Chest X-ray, PA view. Patient: 62 years old, sex M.
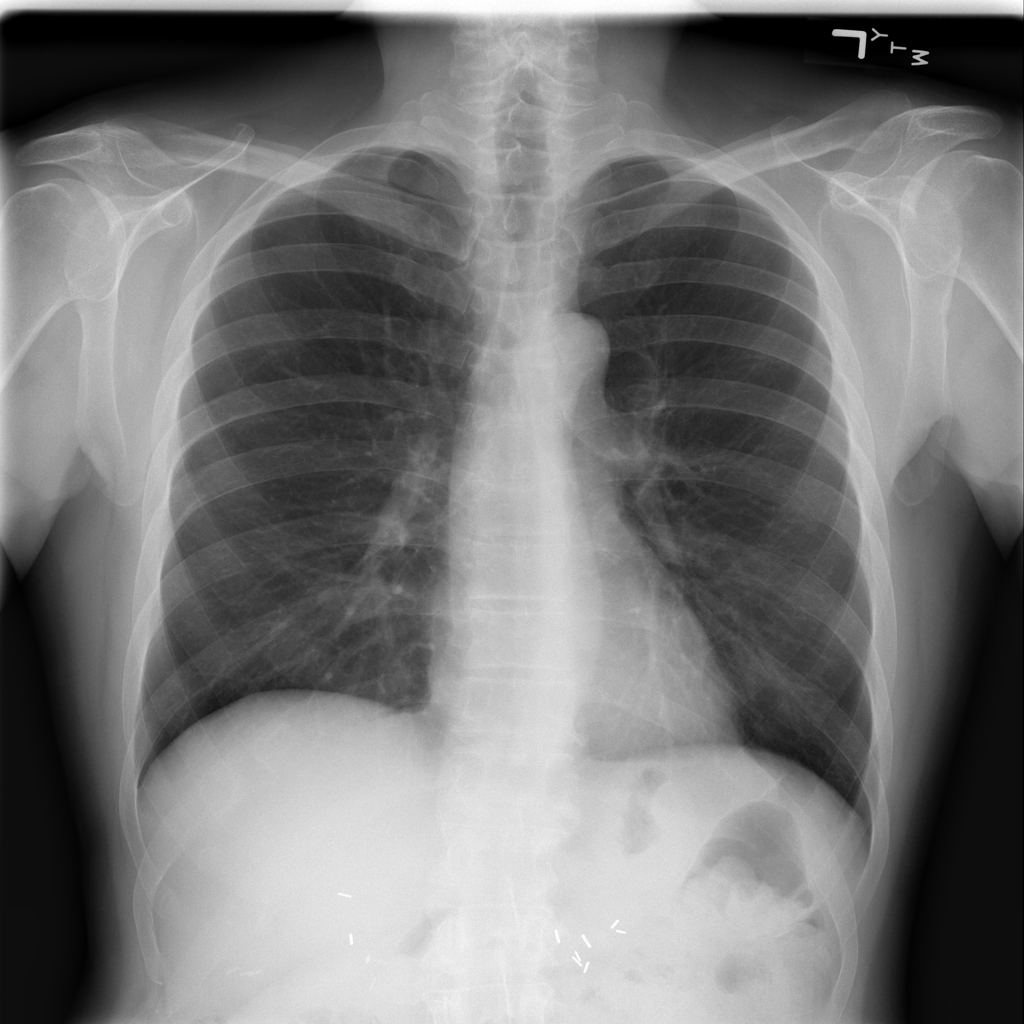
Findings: No Finding